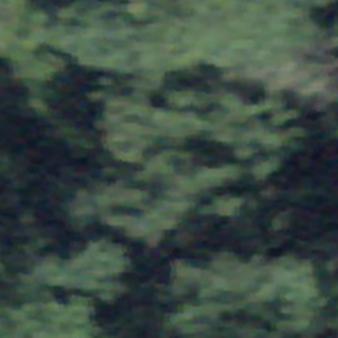
Label: other